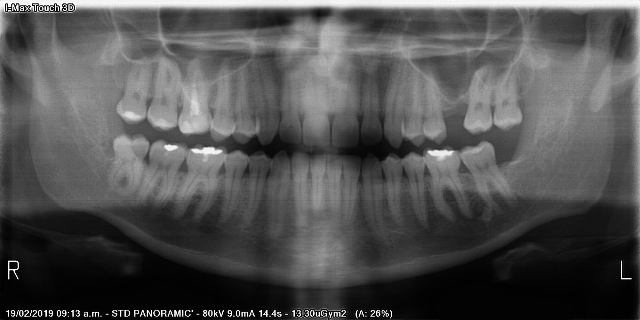
adult